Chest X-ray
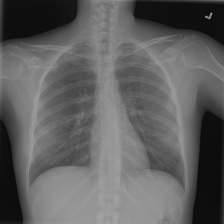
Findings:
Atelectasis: negative
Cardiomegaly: negative
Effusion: negative
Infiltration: negative
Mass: negative
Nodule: negative
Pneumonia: negative
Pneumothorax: negative
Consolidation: negative
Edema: negative
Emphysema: negative
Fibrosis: negative
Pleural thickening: negative
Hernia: negative